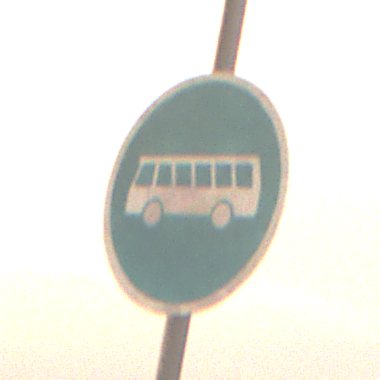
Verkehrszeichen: Busssonderstreifen
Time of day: SunriseSunset
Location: Outdoor (Nature)
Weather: PartlyCloudy
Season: NotSpecified
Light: Natural